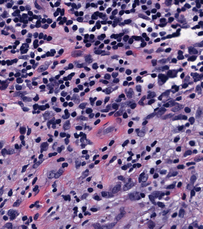
Tumor epithelial tissue: no
Tumor-associated stroma tissue: yes
Normal tissue: no